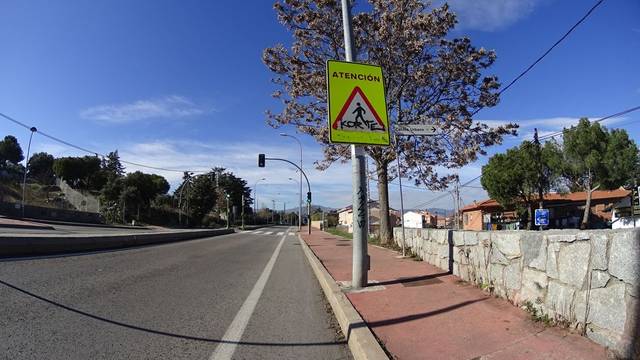
Region: Spain
Coordinates: 40.573, -4.001